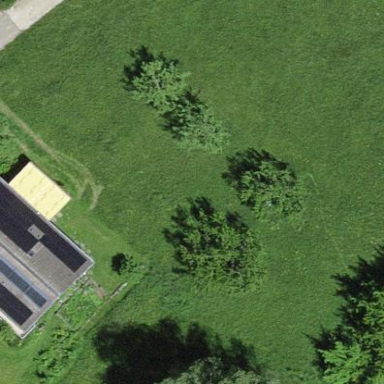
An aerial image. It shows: Orchard.